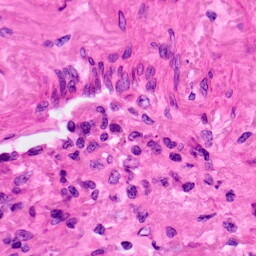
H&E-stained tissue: Lung